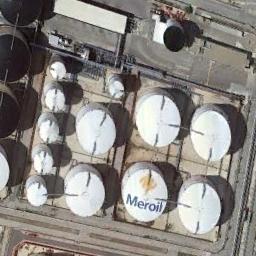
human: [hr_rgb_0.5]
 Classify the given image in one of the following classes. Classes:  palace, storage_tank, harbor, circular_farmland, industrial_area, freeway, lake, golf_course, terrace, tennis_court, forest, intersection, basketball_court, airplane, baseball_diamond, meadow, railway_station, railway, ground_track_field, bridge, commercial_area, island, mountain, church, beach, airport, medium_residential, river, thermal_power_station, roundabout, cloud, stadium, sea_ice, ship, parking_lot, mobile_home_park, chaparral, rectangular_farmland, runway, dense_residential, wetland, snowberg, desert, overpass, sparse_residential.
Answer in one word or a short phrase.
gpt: storage_tank